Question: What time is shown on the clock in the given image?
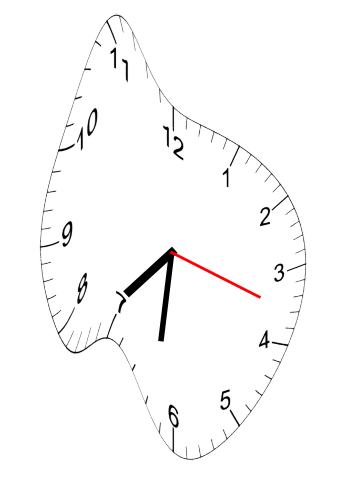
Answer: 07:31:18